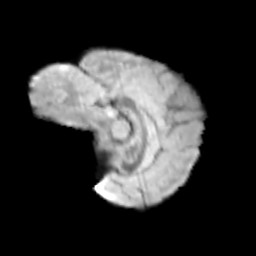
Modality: T2w
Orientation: sagittal
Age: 10
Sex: female
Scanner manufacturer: siemens
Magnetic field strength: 3 T
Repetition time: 3.8 s
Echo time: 0.07 s